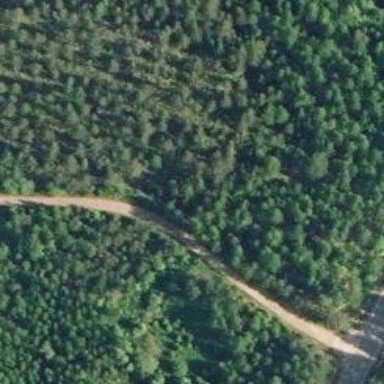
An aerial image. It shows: Track road with grade4 tracktype.